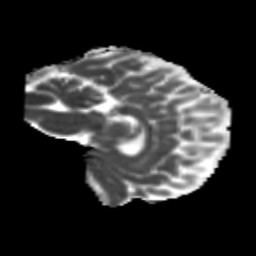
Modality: MD
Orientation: sagittal
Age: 30
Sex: female
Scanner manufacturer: siemens
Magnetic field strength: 3 T
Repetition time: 1.8 s
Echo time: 0.07 s